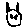
Label: cat